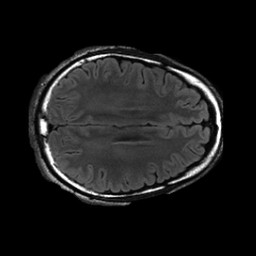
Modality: FLAIR
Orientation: axial
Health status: ill
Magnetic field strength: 3 T